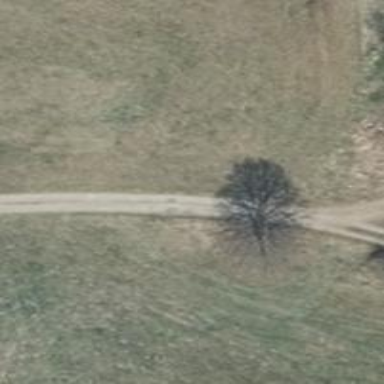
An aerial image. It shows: Deciduous broadleaved tree.